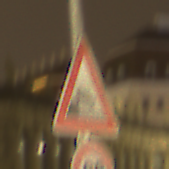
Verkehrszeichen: Ufer
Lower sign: Geschwindigkeit20
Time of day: Night
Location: Outdoor (Urban)
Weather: Overcast
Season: NotSpecified
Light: Artificial